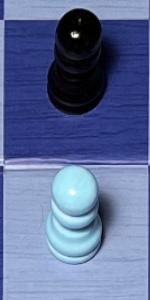
Label: Pawn_White